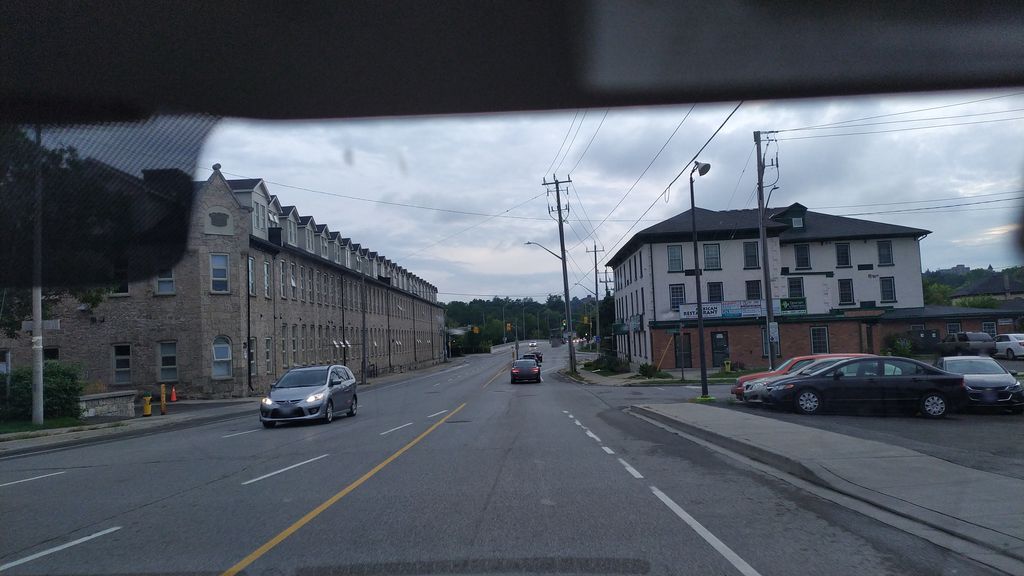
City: kitchener-waterloo